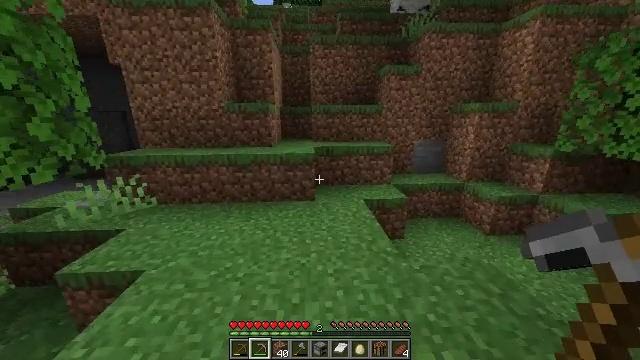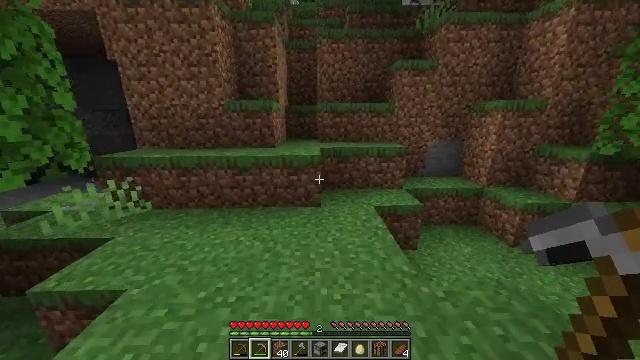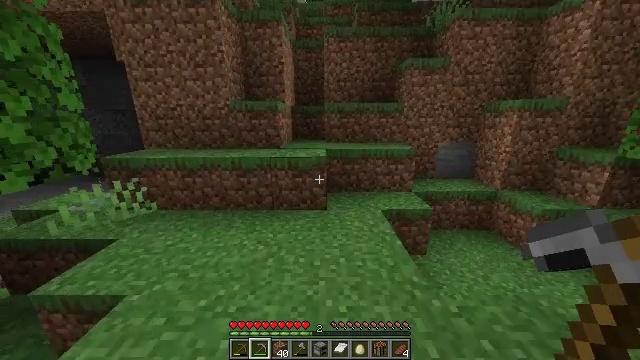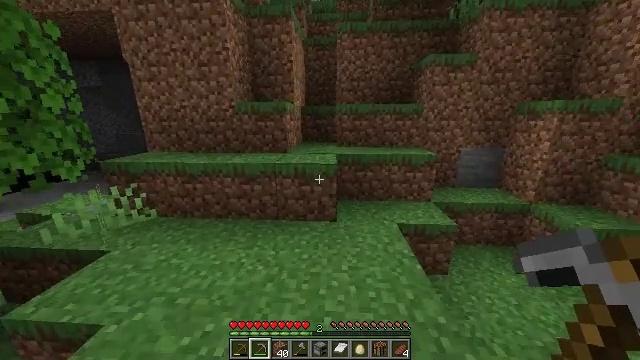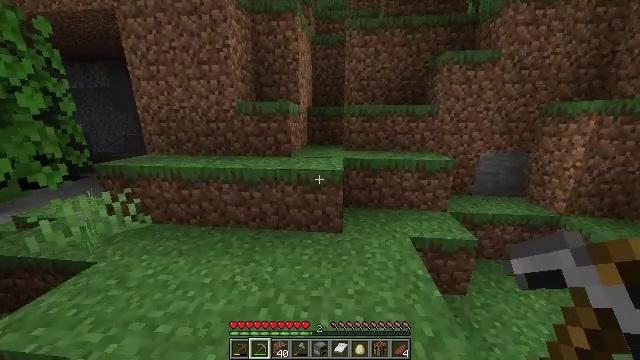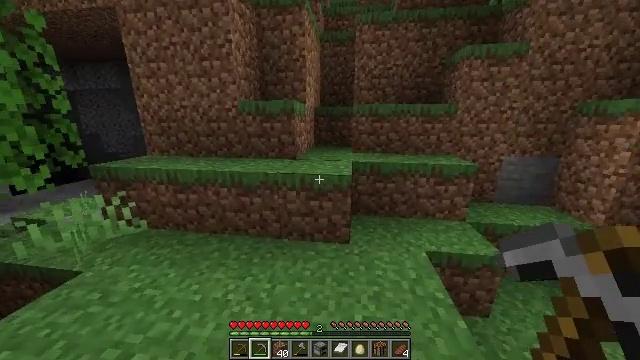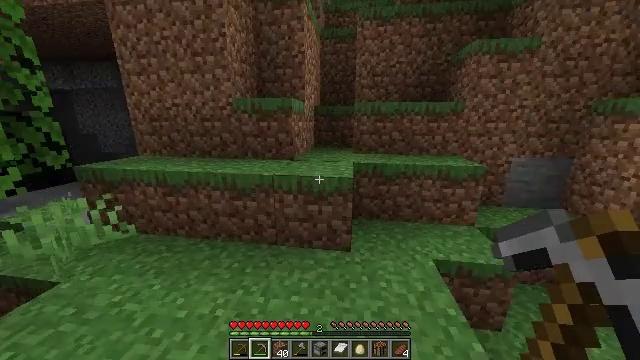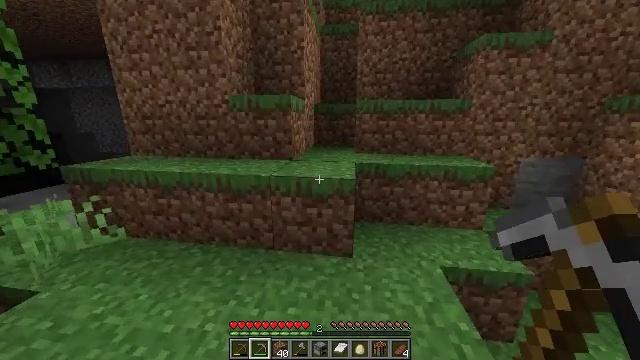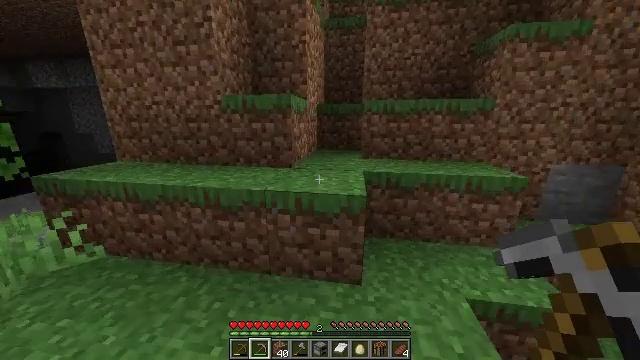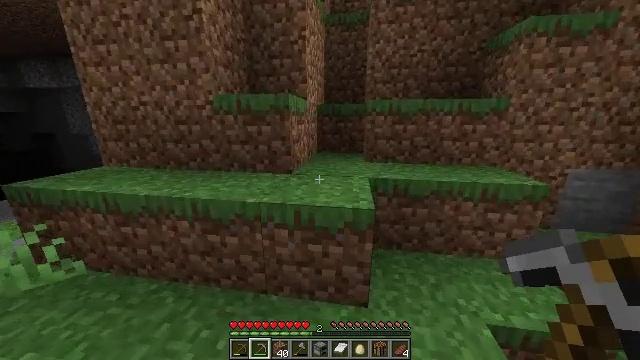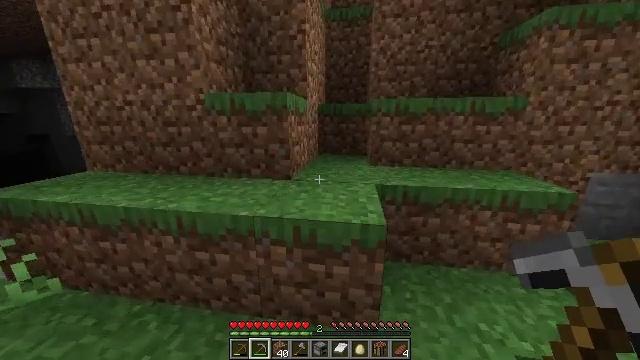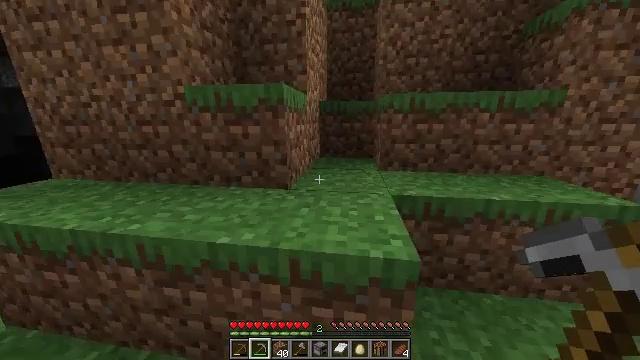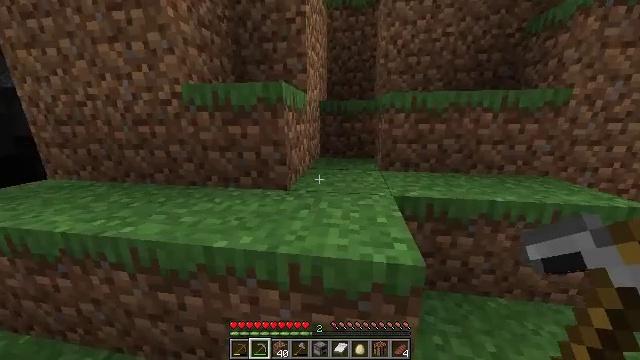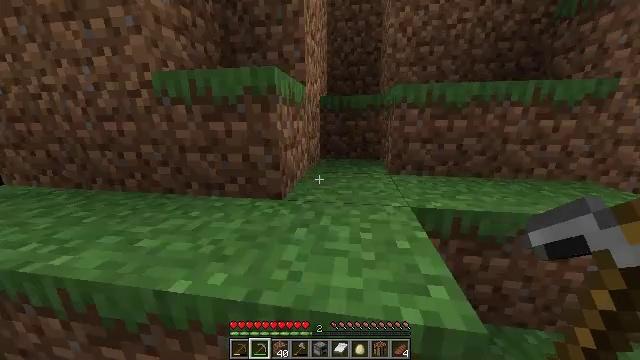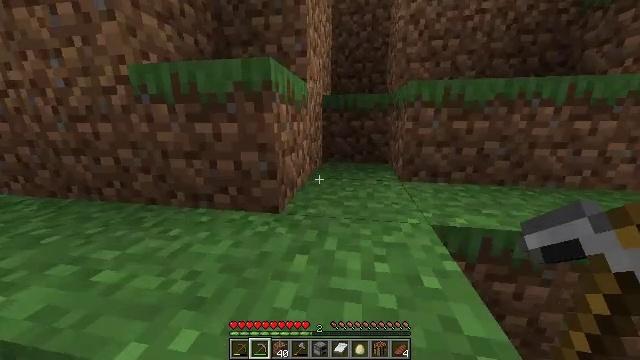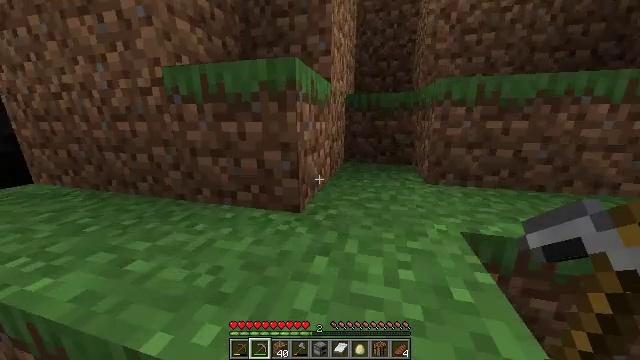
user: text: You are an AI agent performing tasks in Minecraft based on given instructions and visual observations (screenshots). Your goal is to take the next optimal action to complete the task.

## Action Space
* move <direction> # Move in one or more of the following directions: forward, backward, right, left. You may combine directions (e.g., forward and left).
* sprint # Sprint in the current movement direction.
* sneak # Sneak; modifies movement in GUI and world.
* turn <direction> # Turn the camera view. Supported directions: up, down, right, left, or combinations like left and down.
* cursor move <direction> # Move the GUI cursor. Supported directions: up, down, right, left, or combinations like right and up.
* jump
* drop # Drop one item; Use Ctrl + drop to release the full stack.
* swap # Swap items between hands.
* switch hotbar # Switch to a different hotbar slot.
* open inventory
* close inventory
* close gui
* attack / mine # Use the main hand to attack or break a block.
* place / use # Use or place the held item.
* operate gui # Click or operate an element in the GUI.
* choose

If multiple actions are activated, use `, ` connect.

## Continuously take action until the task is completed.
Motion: motion action
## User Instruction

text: Mine oak leaves.
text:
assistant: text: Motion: move forward, sprint, turn left
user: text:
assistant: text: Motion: move forward, sprint, turn left
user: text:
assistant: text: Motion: move forward, sprint, turn left
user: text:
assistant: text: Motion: move forward, sprint, turn left
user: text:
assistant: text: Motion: move forward, sprint, turn left
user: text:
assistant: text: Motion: move forward, sprint
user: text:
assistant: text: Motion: move forward, sprint
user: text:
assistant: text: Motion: move forward, sprint
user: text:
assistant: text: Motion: move forward, sprint
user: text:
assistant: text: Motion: move forward, sprint
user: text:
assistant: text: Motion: move forward, sprint
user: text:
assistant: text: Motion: move forward, sprint
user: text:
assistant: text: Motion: move forward, sprint
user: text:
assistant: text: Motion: move forward, sprint
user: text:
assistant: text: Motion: move forward, sprint, turn left
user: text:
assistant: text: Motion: move forward, sprint, turn left
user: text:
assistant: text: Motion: move forward, sprint, turn left
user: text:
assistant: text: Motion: move forward, sprint, turn left
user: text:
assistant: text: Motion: sprint, turn left
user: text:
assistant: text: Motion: sprint, turn left
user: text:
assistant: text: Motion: no_op
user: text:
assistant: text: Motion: no_op
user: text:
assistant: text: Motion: no_op
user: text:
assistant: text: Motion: no_op
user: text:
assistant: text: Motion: no_op
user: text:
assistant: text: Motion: no_op
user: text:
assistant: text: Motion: no_op
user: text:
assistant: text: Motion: no_op
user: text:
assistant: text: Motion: no_op
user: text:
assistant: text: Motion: turn down